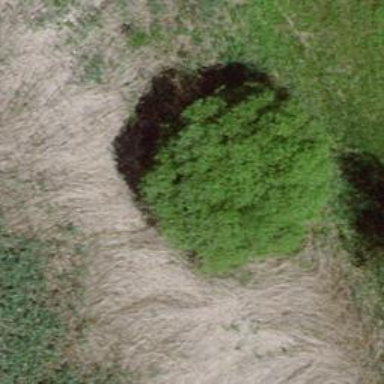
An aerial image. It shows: Beautiful tree in nature.